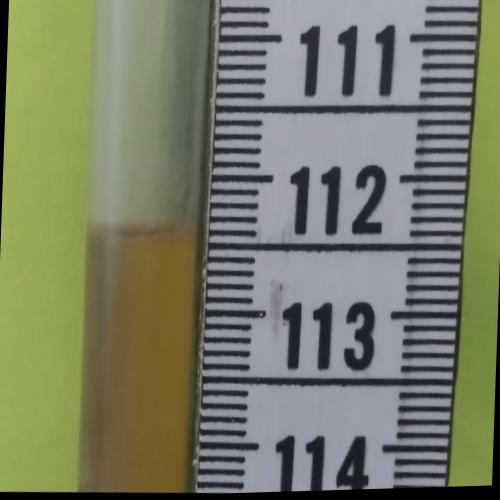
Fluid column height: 112.4 cm